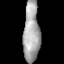
Tissue: lung
Cell type: Endothelial cells
Senescence score: 0.6071
Nuclear area (px): 948
Mean DAPI intensity: 170.872